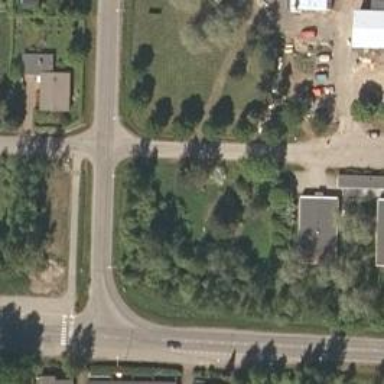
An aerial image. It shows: Road with "give way" sign.